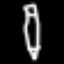
Label: pencil